The plot shows how the frequency content of a bearing vibration signal evolves over time (STFT spectrogram). Based on the visible evidence, which condition applies: normal, inner_race, outer_race, ball?
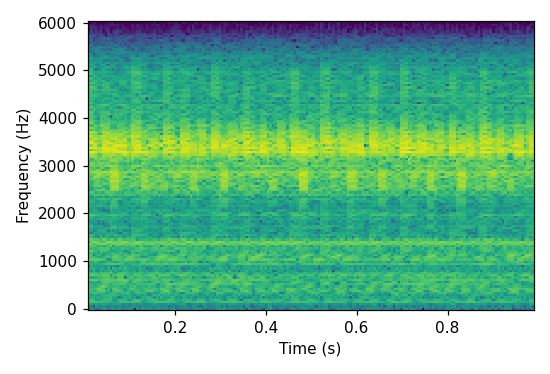
Answer: outer_race